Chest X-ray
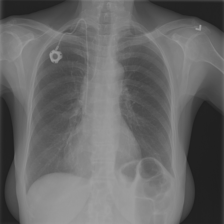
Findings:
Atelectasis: negative
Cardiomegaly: negative
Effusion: negative
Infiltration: positive
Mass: negative
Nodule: negative
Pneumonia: negative
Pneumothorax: negative
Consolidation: negative
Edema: negative
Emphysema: negative
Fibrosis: negative
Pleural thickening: negative
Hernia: negative